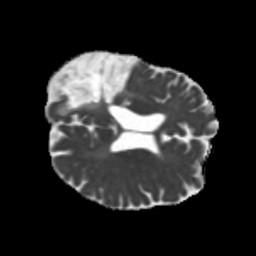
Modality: MD
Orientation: axial
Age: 58
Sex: male
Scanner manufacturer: siemens
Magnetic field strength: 3 T
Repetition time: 5.25 s
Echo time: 0.08 s